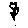
Label: flower